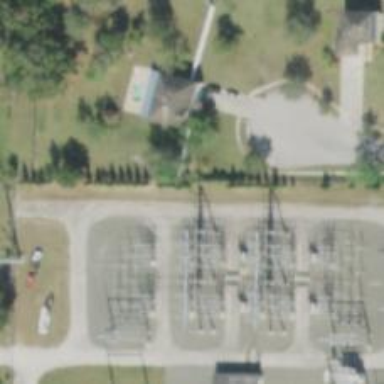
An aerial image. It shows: Power pole.